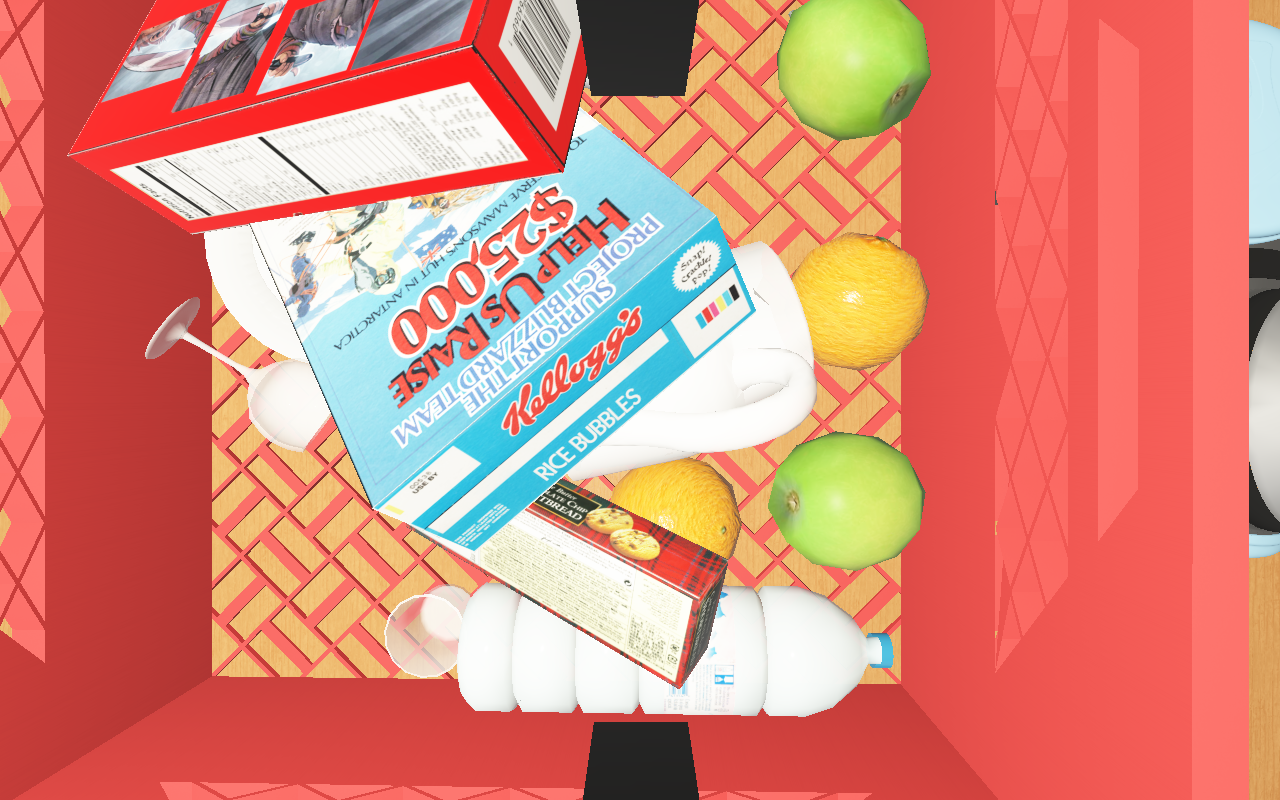
Objects in the scene:
carafe
apple
apple
orange
orange
wineglass
cereal box
cereal box